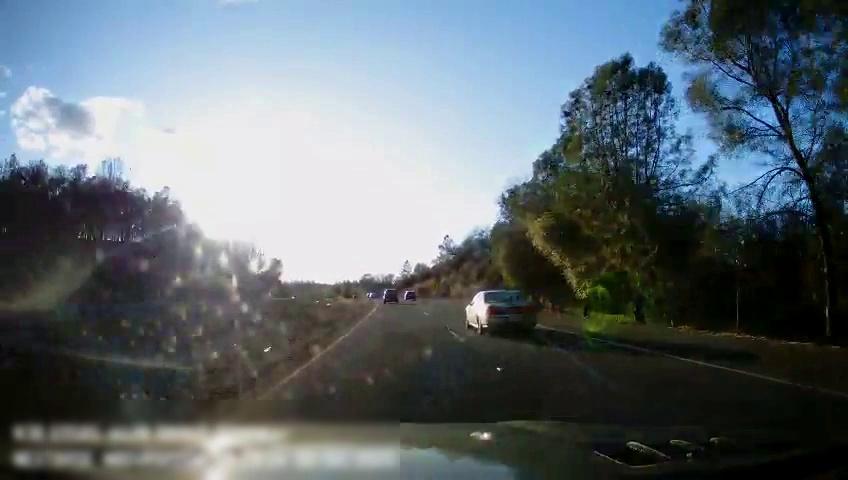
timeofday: Day
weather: Sunny
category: Drivable Space
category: Drivable Space
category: Vehicles | SUV
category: Vehicles | Car
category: Vehicles | Car
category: Lanes | Current Lane
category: Lanes | Current Lane
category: Lanes | Alternate Lane